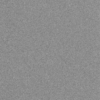
Label: dusty